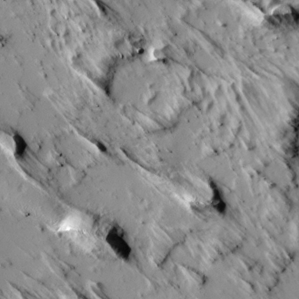
Label: non_frost